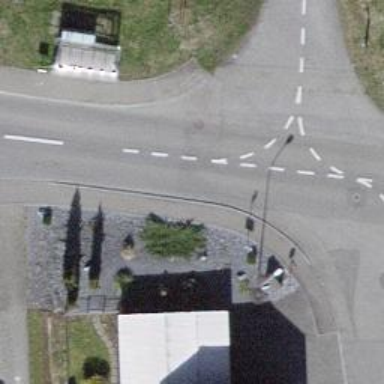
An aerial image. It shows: Bus stop with platform for public transport.